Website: walmart
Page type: billing-address
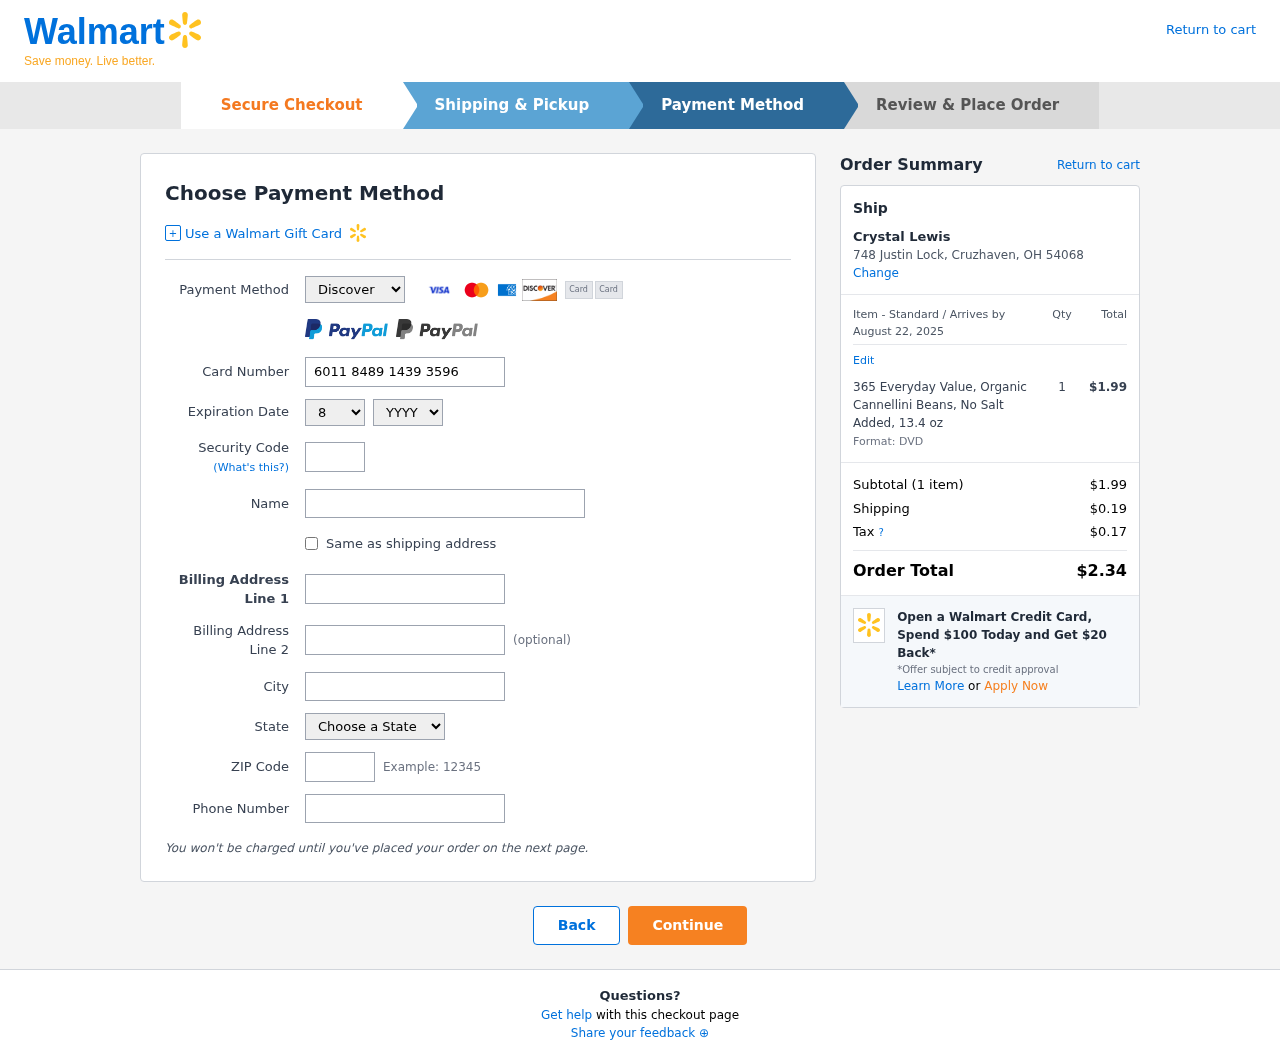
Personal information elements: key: PII_CARD_CVV
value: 548
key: PII_CARD_EXPIRY_MONTH
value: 08
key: PII_CARD_EXPIRY_YEAR
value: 28
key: PII_CARD_NUMBER
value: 6011 8489 1439 3596
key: PII_CARD_TYPE
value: Discover
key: PII_CITY
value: Cruzhaven
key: PII_CITY_STATE_ZIP
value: Cruzhaven, OH 54068
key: PII_FULLNAME
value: Crystal Lewis
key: PII_PHONE
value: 7334713135
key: PII_POSTCODE
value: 54068
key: PII_STATE
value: Ohio
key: PII_STREET
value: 748 Justin Lock
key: PII_STREET2
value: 999 Cindy Dam Suite 727
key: PII_FULLNAME2
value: Crystal Lewis
Product elements: key: PRODUCT1_NAME
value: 365 Everyday Value, Organic Cannellini Beans, No Salt Added, 13.4 oz
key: PRODUCT1_PRICE
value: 1.99
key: PRODUCT1_QUANTITY
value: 1
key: PRODUCT1_DESC
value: Format: DVD
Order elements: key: ORDER_DELIVERY_DATE
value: August 22, 2025
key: ORDER_NUM_ITEMS
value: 1
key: ORDER_SUBTOTAL
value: $1.99
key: ORDER_SHIPPING_COST
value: $0.19
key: ORDER_TAX
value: $0.17
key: ORDER_TOTAL
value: $2.34